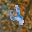
Label: 4